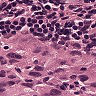
Metastatic tissue present: yes